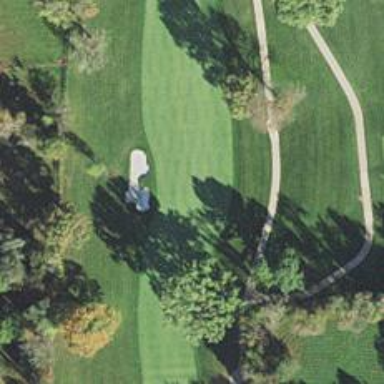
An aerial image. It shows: Golf hole.